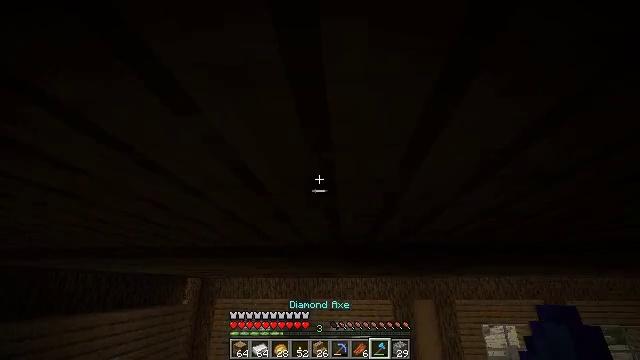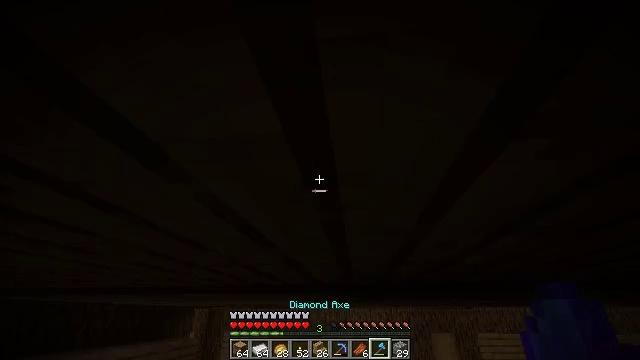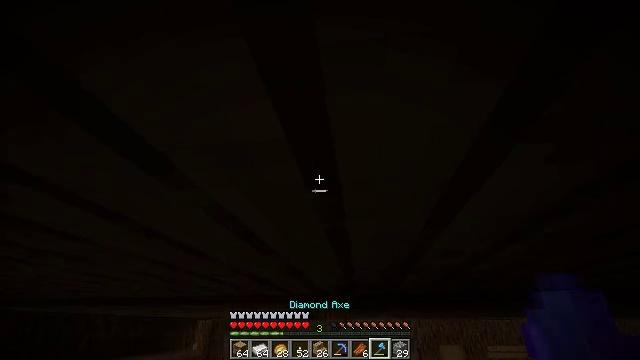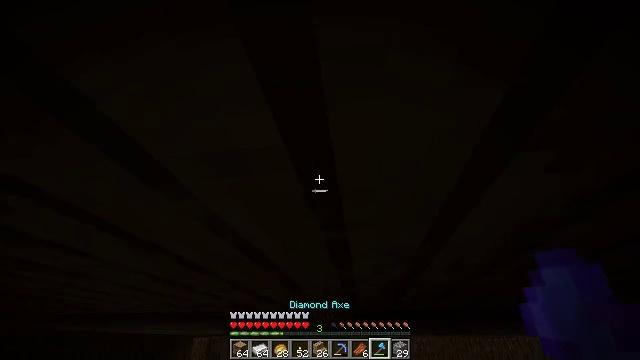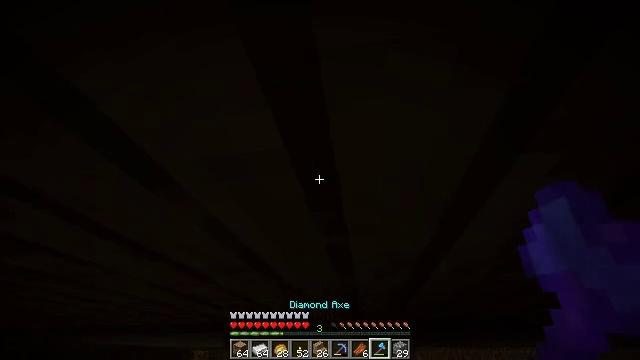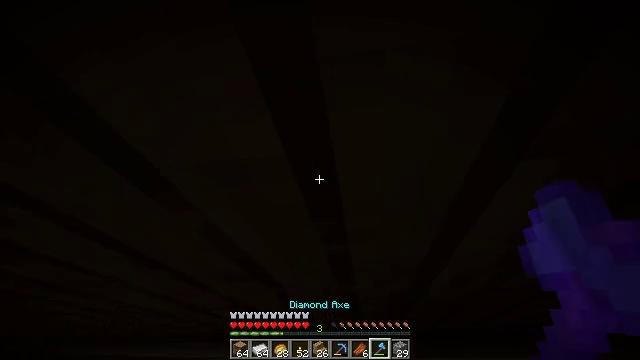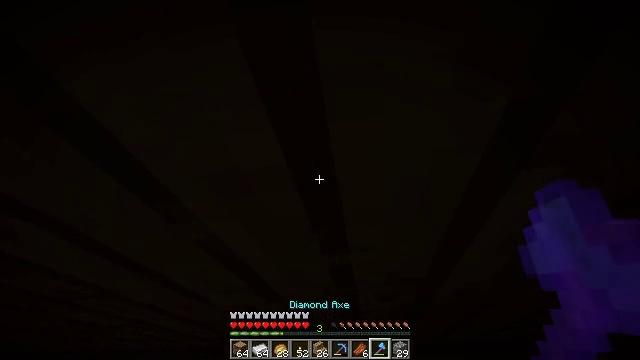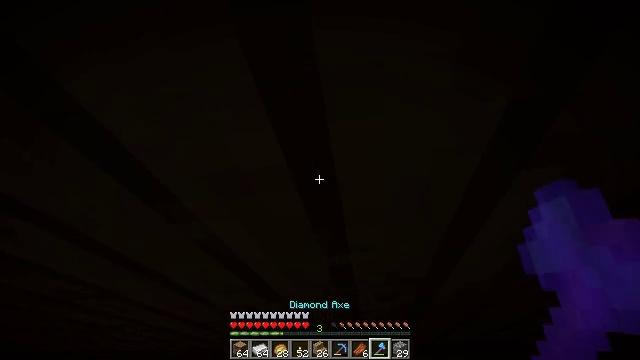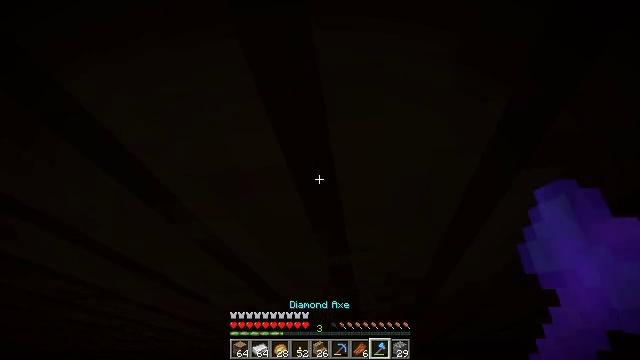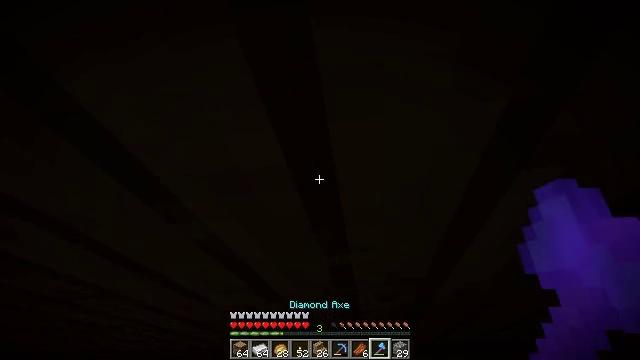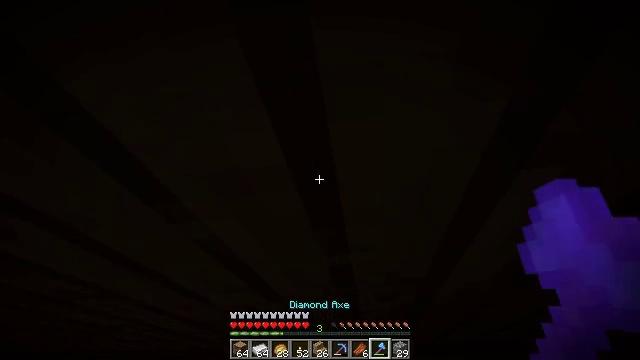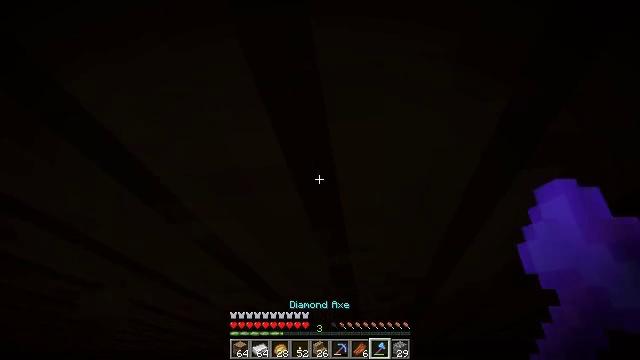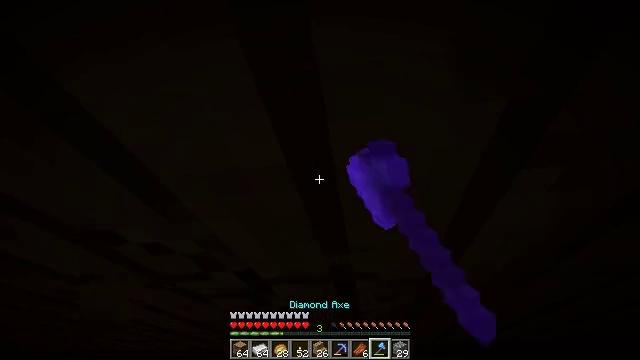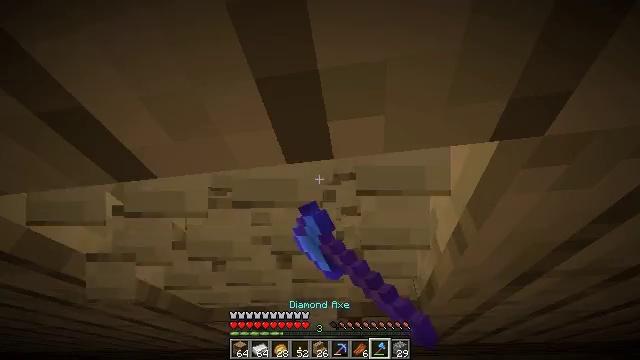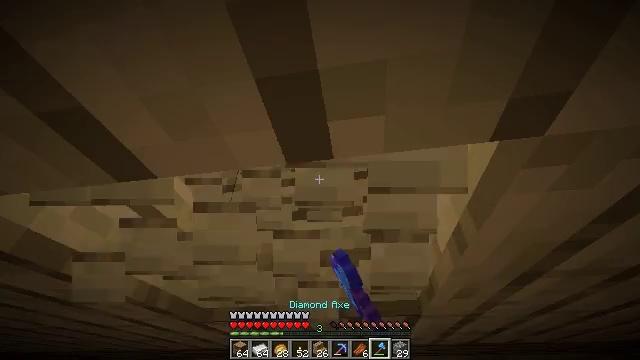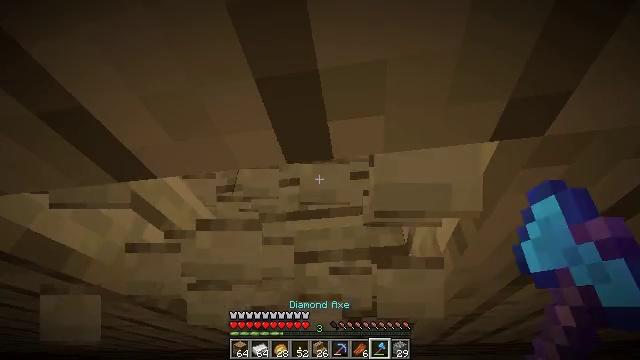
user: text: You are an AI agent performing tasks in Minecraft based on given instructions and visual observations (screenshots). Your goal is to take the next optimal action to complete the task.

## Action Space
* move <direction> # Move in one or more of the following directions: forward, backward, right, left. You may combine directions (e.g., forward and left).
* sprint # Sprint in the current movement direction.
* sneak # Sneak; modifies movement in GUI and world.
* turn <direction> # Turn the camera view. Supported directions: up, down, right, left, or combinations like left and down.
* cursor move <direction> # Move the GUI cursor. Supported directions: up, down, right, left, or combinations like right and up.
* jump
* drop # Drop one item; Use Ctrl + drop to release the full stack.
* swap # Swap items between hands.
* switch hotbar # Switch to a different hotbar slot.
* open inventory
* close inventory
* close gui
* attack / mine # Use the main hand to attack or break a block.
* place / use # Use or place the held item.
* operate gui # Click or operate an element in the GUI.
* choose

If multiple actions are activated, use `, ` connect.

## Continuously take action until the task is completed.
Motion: motion action
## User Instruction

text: Reclaim the oak slab from a structure.
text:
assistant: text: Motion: sneak, turn left and up
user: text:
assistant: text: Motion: sneak, turn up
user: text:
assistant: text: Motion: sneak, turn up
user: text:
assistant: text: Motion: sneak, turn up
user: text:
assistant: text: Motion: sneak, turn up
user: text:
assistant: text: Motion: sneak, turn up
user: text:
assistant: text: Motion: sneak
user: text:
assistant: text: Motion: sneak
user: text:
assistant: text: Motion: sneak
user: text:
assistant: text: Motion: sneak
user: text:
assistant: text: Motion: sneak, attack / mine
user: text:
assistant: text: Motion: sneak, attack / mine
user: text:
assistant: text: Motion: sneak, attack / mine
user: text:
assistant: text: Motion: sneak, attack / mine
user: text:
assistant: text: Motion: sneak, attack / mine
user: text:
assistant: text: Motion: sneak, attack / mine
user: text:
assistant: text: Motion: sneak, attack / mine
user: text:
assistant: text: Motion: sneak, attack / mine
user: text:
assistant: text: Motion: sneak, turn right and down
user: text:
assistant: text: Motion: sneak, turn right and down
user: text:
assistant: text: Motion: sneak, turn right and down
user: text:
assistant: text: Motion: sneak, turn right and down
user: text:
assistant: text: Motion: sneak, turn right
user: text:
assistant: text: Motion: sneak, turn right
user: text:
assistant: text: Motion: sneak, attack / mine
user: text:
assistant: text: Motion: sneak, attack / mine
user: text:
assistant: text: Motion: sneak, attack / mine
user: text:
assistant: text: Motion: sneak, attack / mine
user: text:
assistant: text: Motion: sneak, attack / mine
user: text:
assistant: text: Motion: sneak, attack / mine